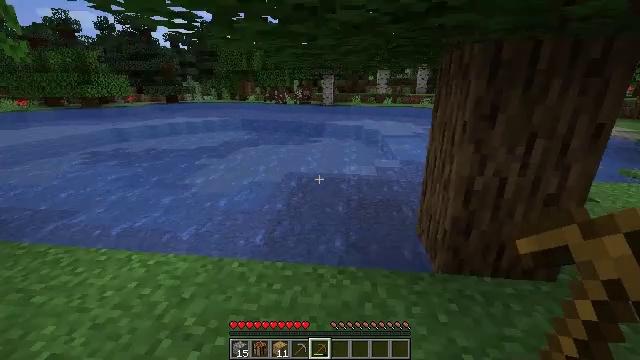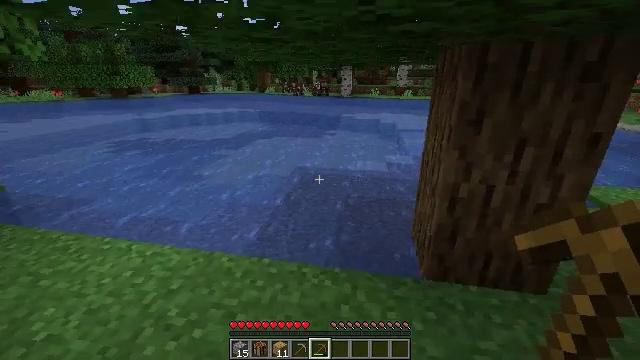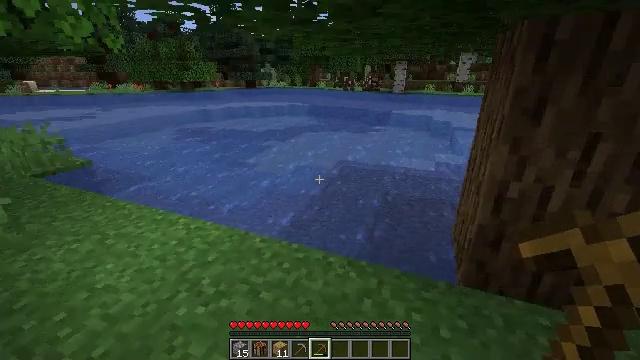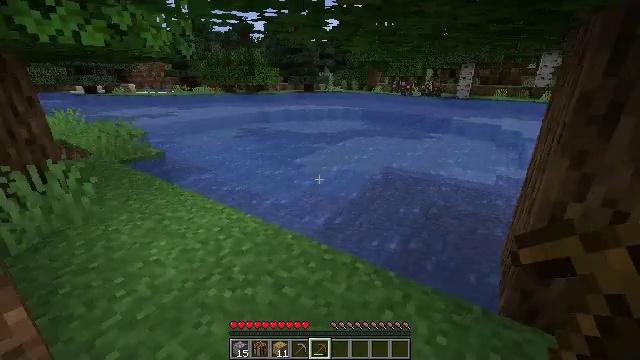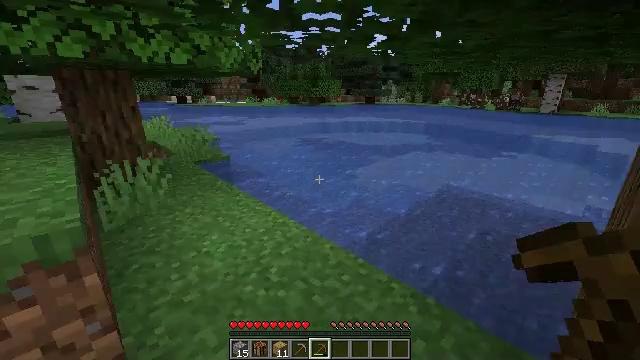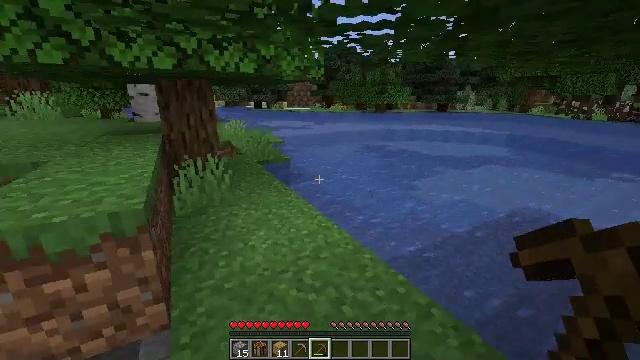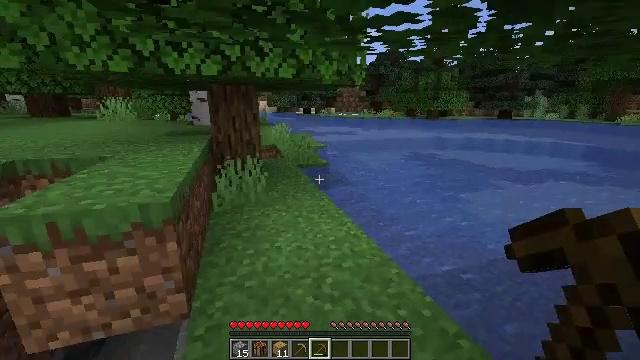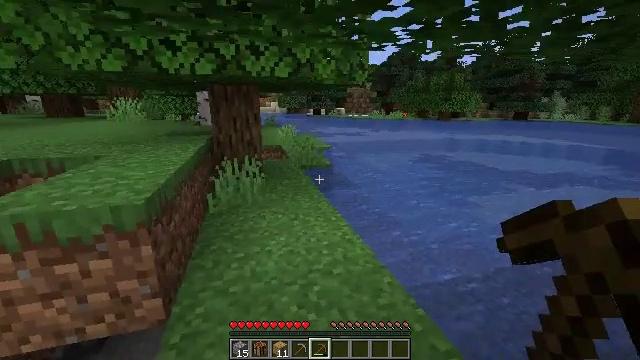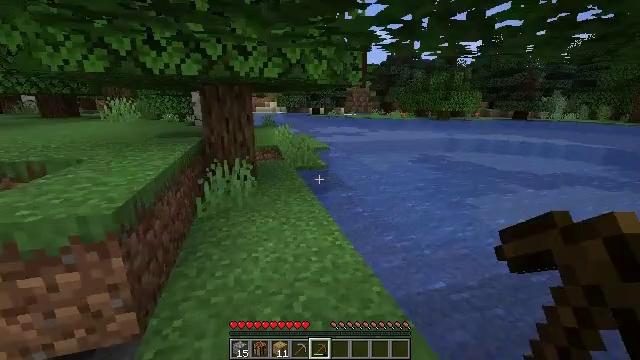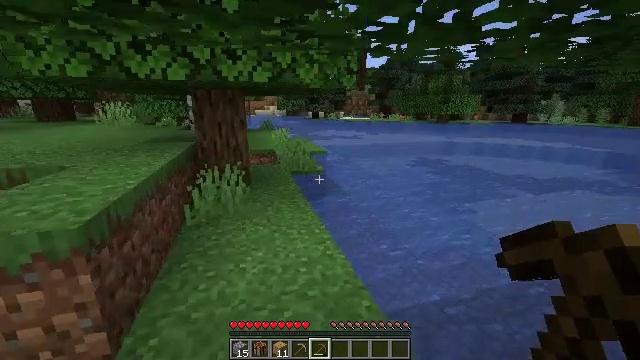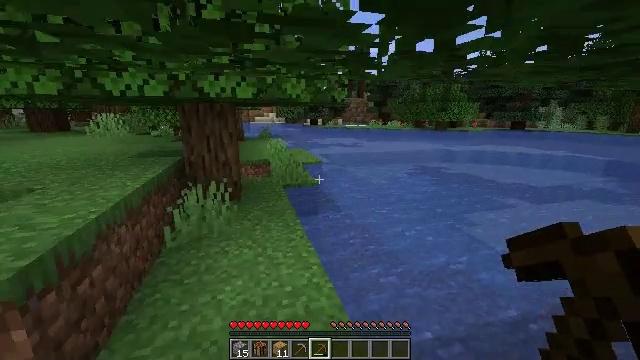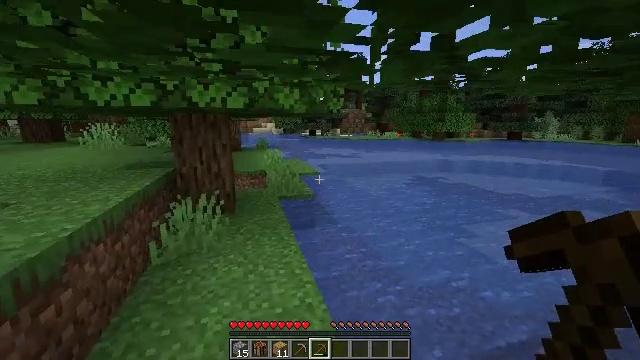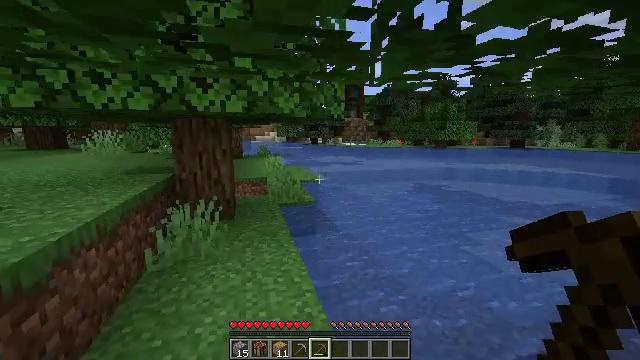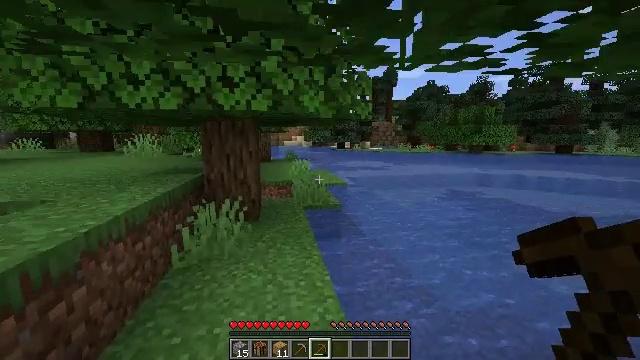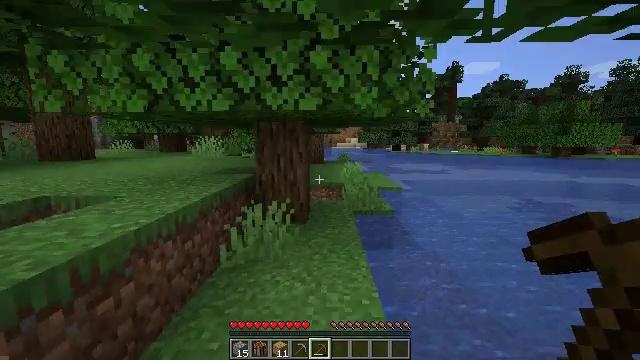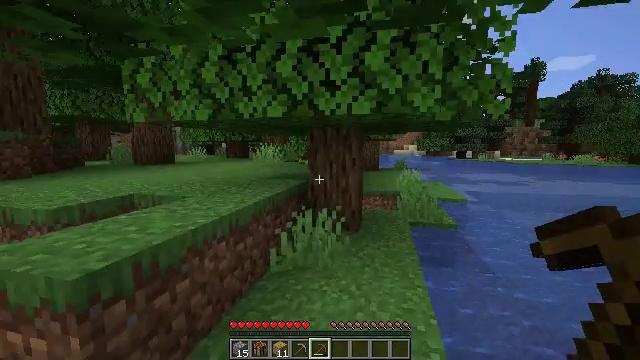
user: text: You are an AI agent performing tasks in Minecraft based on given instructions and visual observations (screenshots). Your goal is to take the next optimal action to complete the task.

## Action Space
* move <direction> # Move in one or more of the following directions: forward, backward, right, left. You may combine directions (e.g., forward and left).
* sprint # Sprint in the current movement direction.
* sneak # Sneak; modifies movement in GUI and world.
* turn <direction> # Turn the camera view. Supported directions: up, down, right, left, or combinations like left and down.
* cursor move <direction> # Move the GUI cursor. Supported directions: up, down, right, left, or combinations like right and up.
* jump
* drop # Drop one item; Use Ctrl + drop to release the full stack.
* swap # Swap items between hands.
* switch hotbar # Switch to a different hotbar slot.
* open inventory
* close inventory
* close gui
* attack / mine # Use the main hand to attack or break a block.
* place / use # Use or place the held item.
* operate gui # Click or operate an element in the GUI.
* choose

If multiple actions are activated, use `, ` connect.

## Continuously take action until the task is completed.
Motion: motion action
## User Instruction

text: Gather oak leaves by attacking.
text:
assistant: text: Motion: move right, turn left and down, jump
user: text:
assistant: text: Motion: move right, turn left, jump
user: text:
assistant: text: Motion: move right, turn left, jump
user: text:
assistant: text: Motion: move forward and move right, turn left and up, jump
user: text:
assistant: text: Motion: move forward and move right, turn left and up, jump
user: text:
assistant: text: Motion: move forward and move right, turn left and up, jump
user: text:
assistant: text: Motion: move forward and move right, turn left, jump
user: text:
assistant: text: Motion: move forward and move right, jump
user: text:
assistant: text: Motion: move forward and move right, jump
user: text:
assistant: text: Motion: move forward, turn up, jump
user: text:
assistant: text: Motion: move forward, turn up, jump
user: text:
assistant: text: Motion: move forward, turn up
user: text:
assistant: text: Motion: move forward, turn left and up
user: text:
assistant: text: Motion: move forward, turn left
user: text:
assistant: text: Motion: move forward, turn left and up
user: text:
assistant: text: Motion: move forward, turn left
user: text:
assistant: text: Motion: move forward, turn left
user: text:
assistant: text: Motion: move forward, turn left
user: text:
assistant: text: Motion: move forward, turn left
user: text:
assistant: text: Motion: move forward, turn left
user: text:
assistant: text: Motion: move forward
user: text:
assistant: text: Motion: move forward
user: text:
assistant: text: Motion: move forward
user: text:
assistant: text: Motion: move forward, turn left, jump
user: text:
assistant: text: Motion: move forward, turn left, jump
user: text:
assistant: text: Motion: move forward, turn left, jump
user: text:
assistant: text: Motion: move forward, turn left, jump
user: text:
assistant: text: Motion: move forward, turn left and down, jump
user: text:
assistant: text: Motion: move forward, turn left and down, jump
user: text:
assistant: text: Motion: move forward, turn left and down